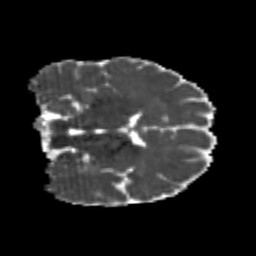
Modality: MD
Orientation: coronal
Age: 22
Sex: male
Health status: healthy
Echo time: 0.074 s